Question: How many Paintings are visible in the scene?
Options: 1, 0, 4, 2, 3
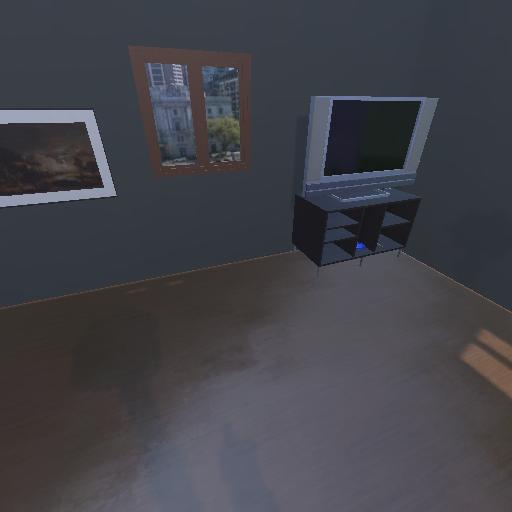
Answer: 1